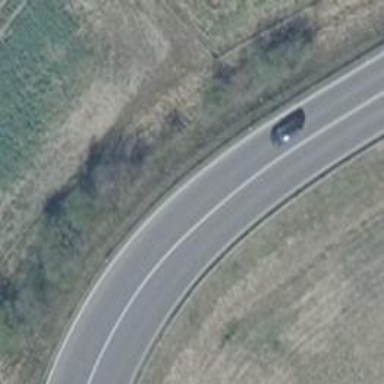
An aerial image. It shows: Trunk link highway with asphalt surface.